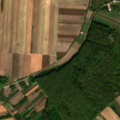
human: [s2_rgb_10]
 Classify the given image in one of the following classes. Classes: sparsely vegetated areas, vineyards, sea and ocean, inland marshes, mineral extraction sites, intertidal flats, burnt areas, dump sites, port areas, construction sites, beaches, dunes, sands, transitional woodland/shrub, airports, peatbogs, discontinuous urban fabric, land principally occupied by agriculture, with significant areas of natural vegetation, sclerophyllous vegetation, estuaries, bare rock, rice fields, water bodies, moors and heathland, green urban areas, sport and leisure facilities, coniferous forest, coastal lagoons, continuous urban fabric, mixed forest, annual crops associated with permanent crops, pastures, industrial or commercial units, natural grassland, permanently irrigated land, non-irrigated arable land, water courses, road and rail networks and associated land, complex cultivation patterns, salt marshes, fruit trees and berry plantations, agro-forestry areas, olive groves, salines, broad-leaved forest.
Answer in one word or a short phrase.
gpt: non-irrigated arable land, complex cultivation patterns, broad-leaved forest